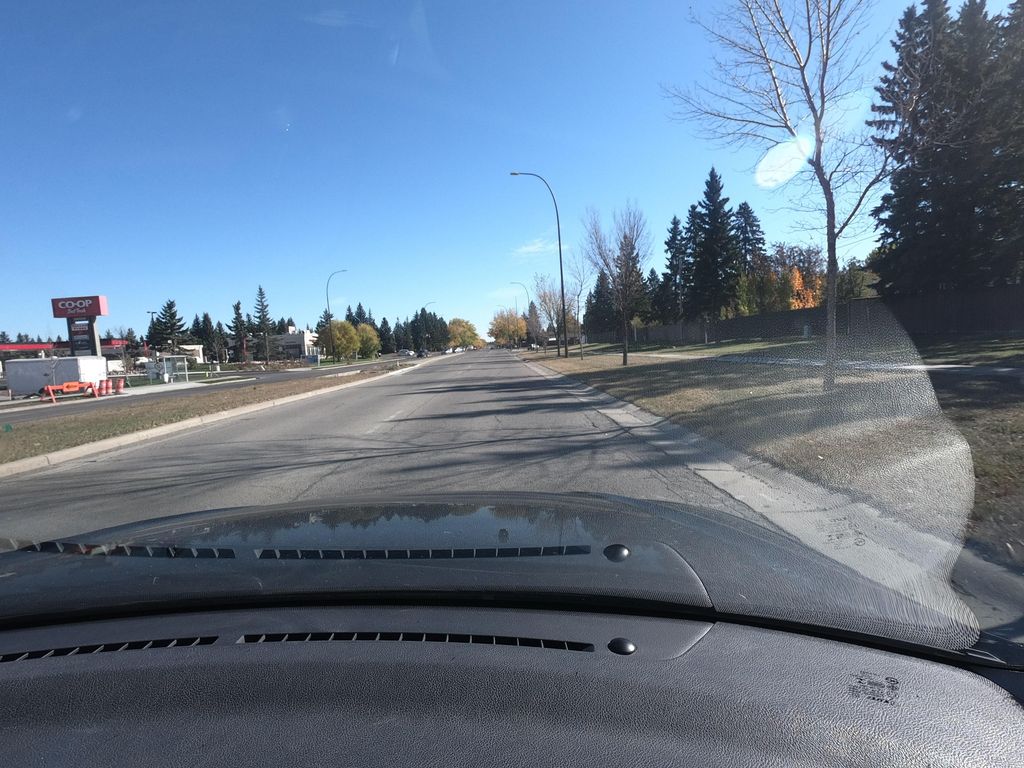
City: calgary